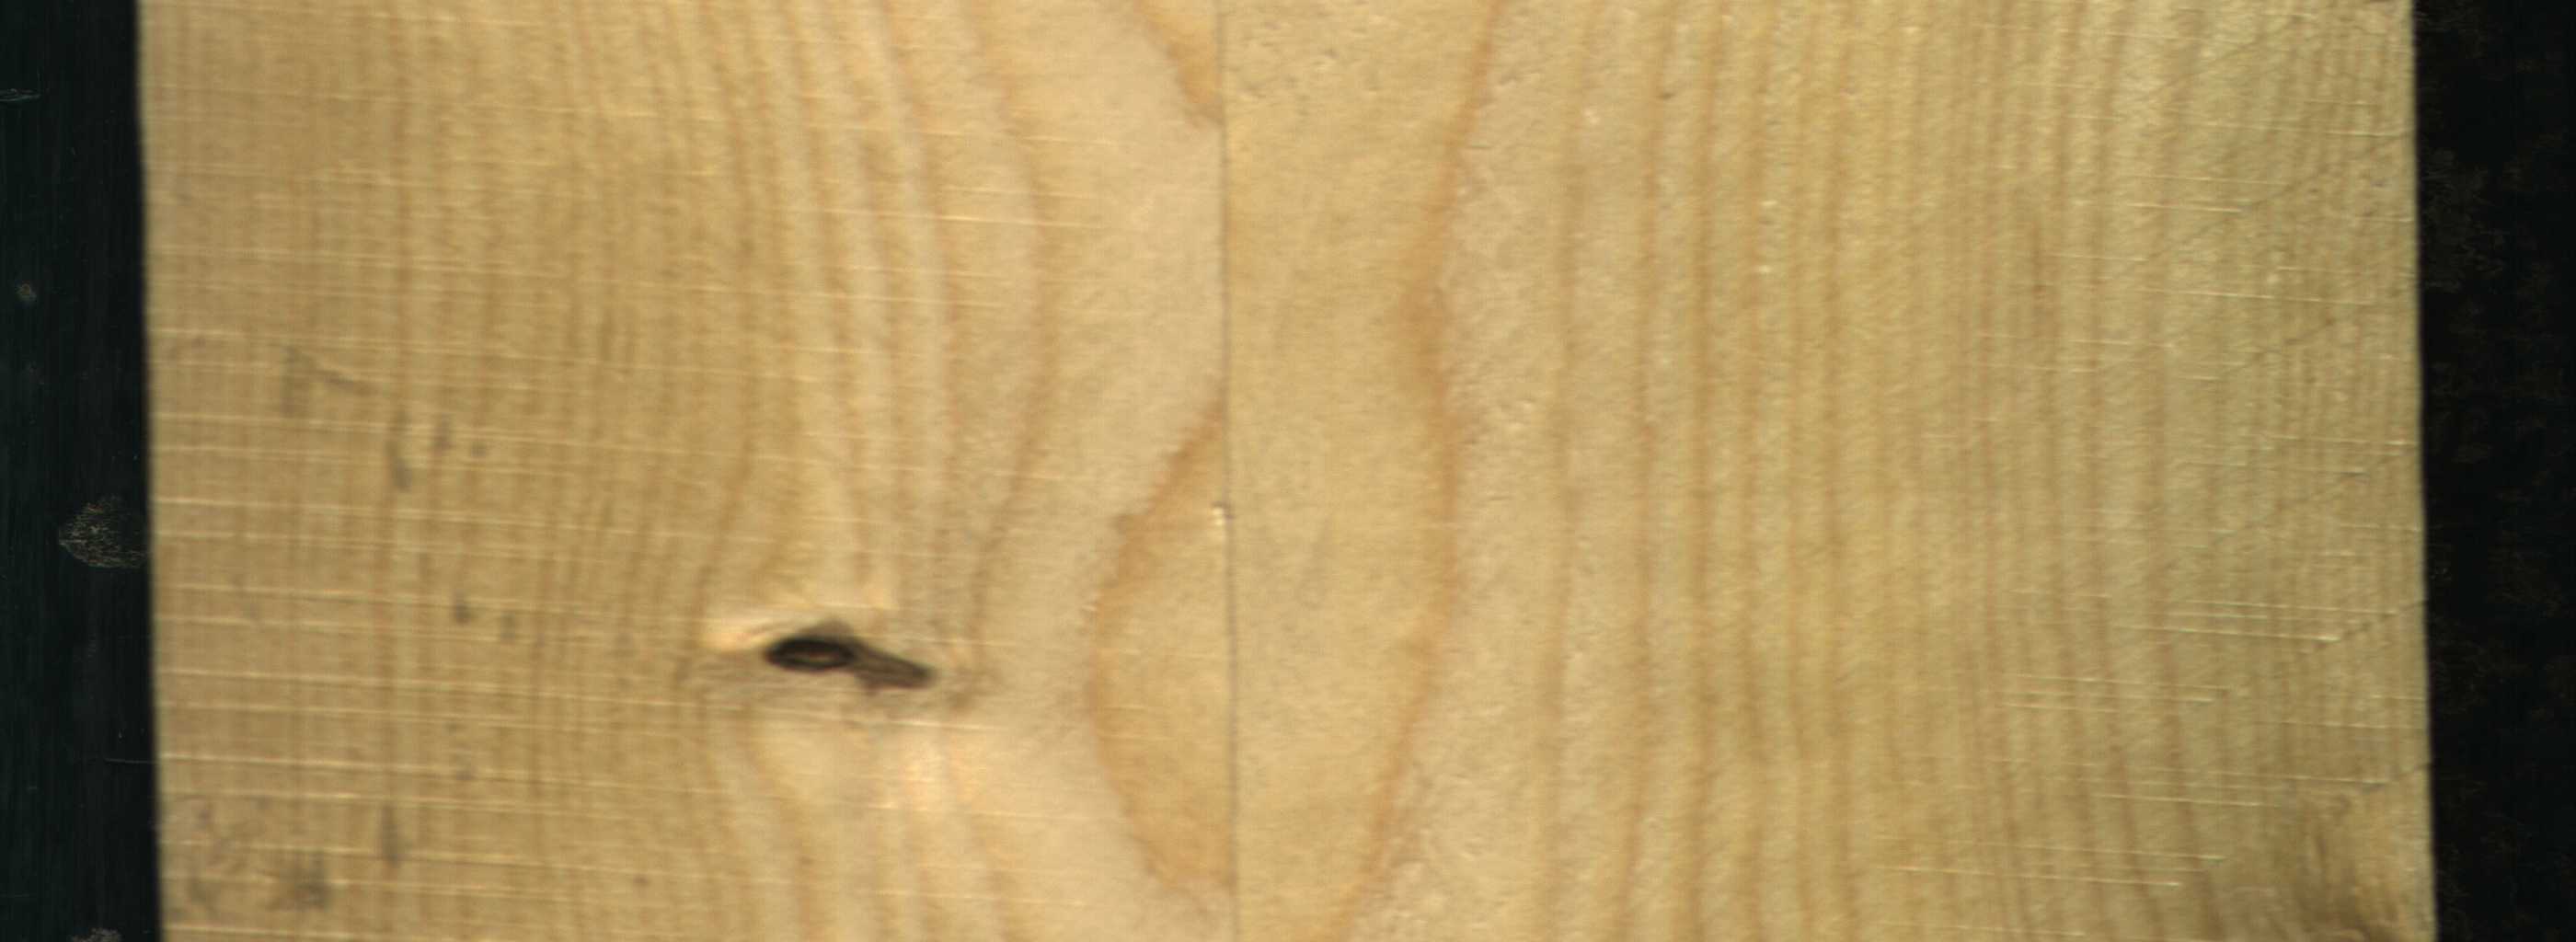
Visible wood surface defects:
Dead_Knot